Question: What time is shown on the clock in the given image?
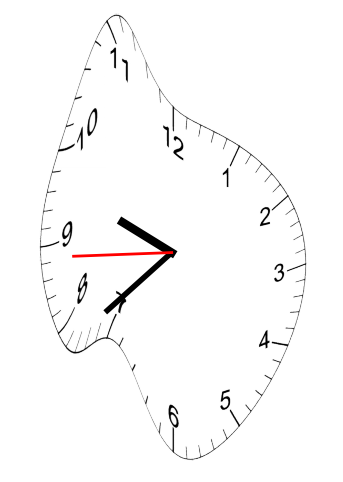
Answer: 09:37:44